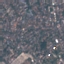
Land use / land cover class: Residential